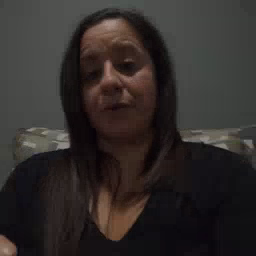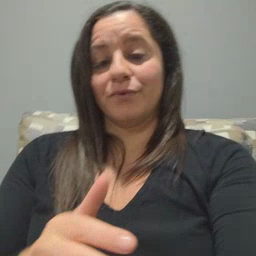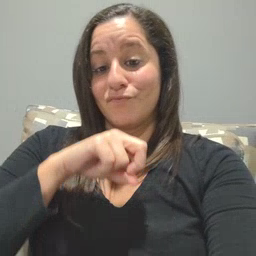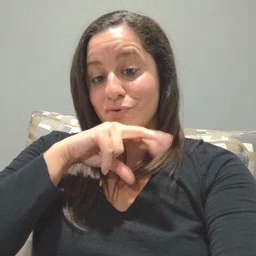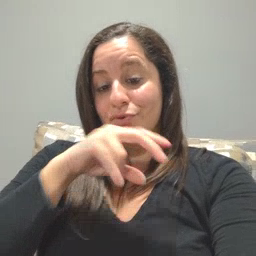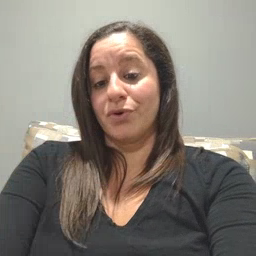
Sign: frog